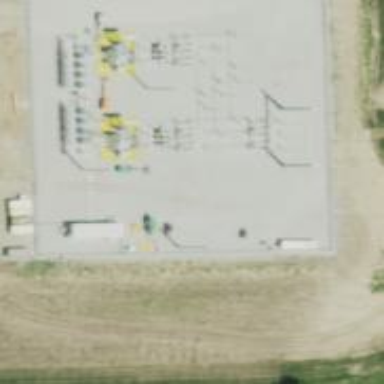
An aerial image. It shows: Switch used for power control.